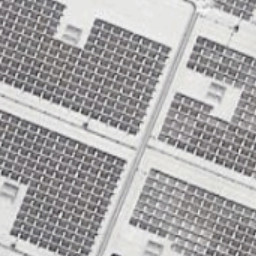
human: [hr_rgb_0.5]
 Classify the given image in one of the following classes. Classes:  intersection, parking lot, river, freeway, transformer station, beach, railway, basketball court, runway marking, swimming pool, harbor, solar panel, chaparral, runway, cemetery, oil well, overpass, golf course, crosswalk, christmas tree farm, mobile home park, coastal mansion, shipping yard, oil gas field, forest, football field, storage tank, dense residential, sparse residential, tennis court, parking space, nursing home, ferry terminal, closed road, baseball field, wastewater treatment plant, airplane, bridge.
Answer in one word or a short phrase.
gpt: solar panel